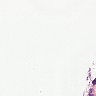
Metastatic tissue present: no